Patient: sex M, age 34
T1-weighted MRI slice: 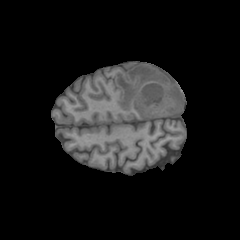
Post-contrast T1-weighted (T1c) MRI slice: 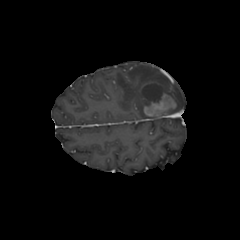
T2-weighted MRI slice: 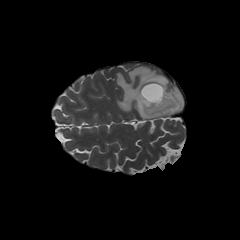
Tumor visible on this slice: yes
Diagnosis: Astrocytoma, IDH-mutant
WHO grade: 3